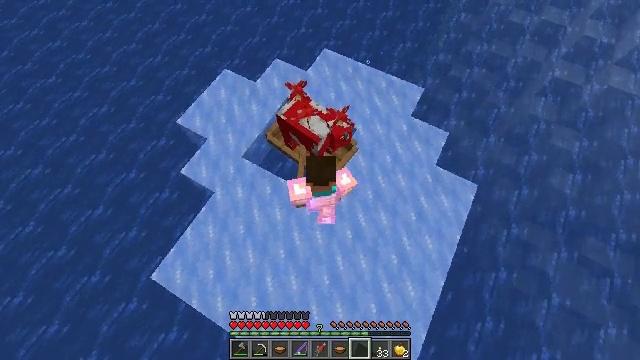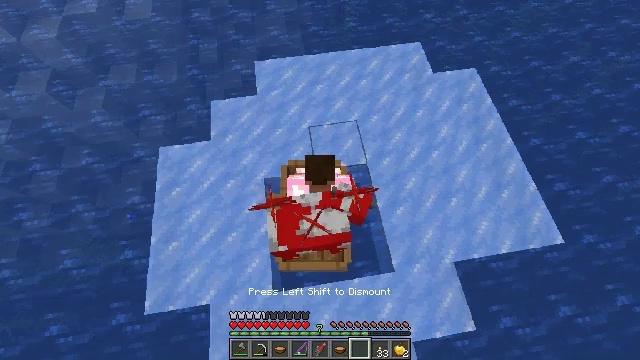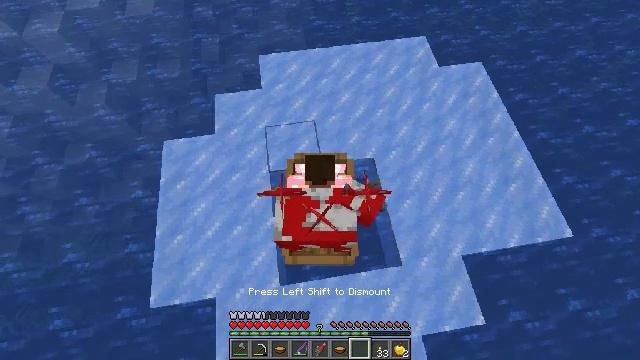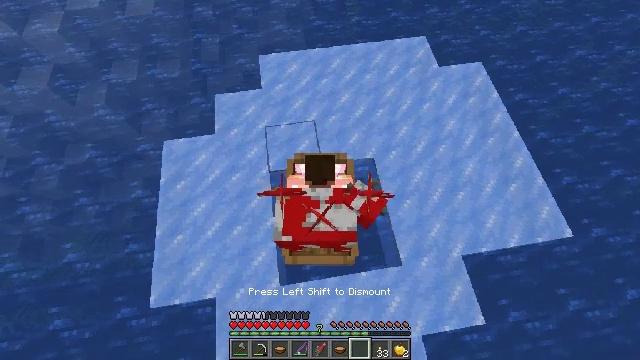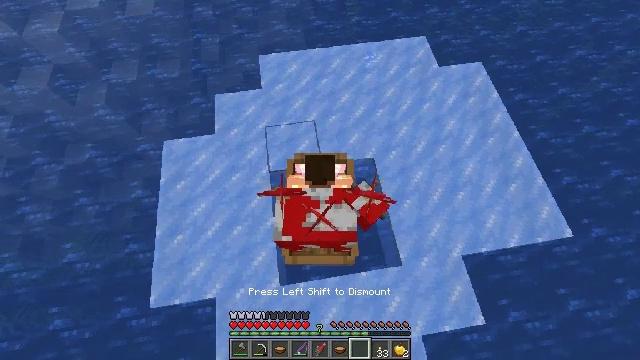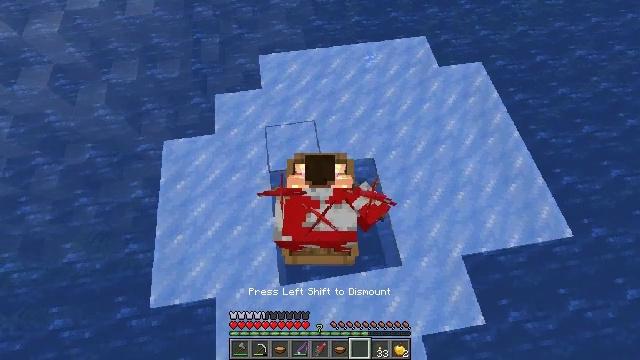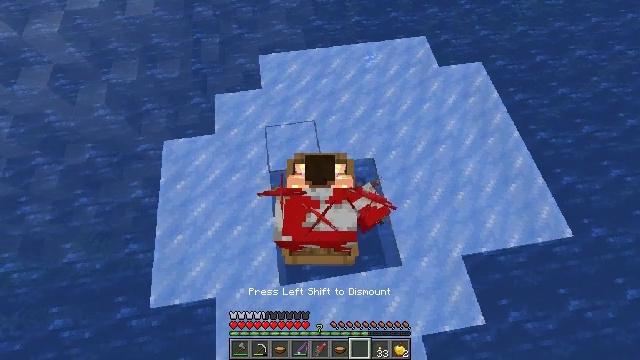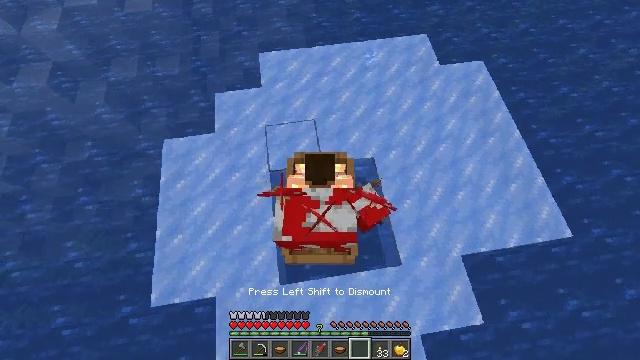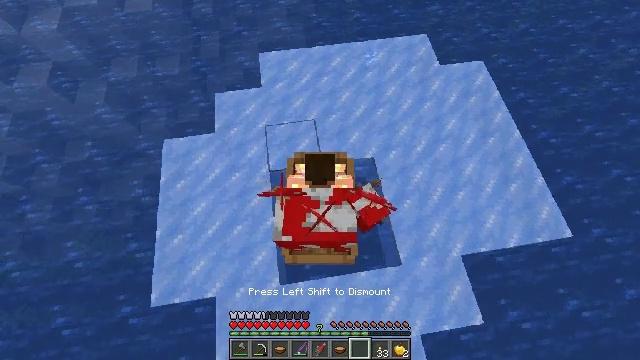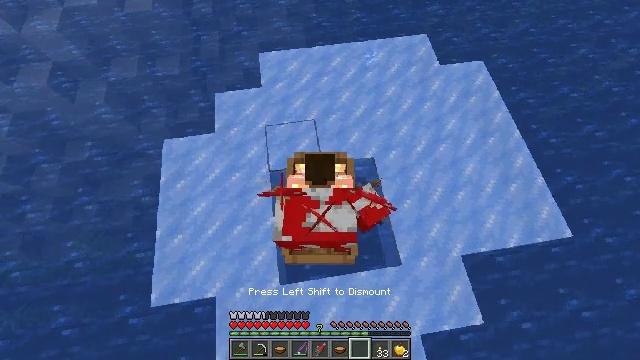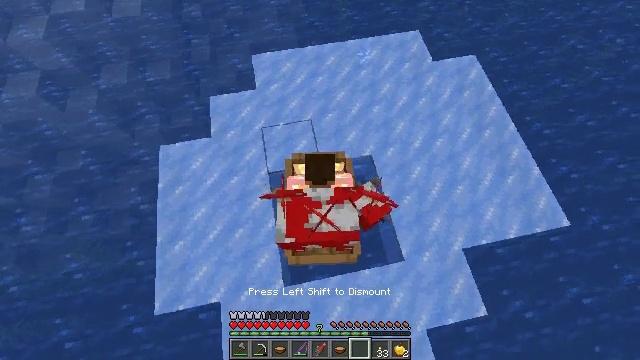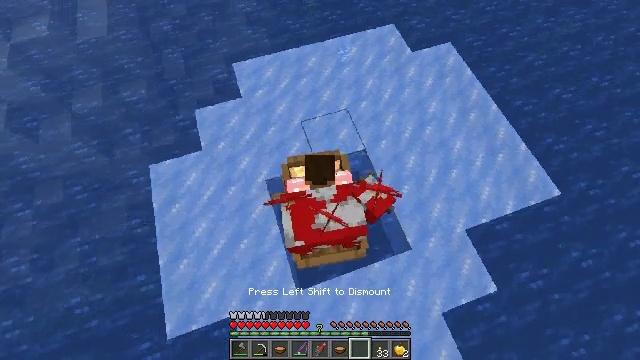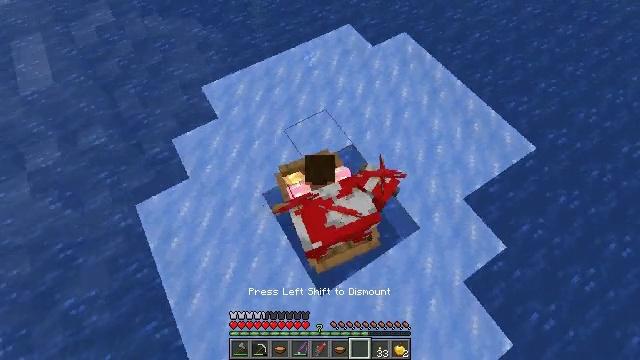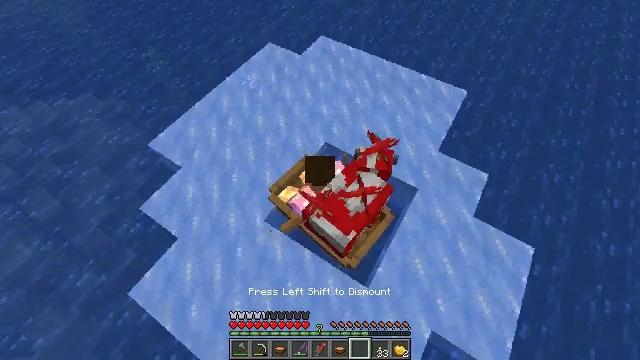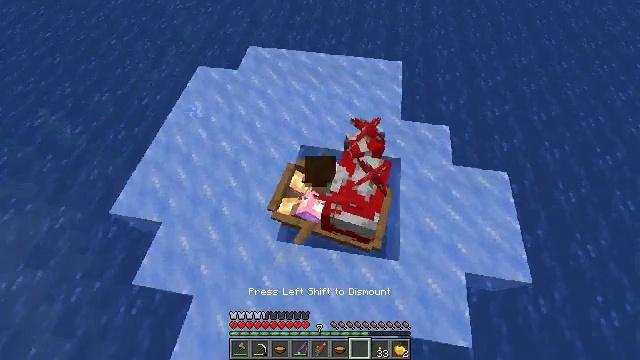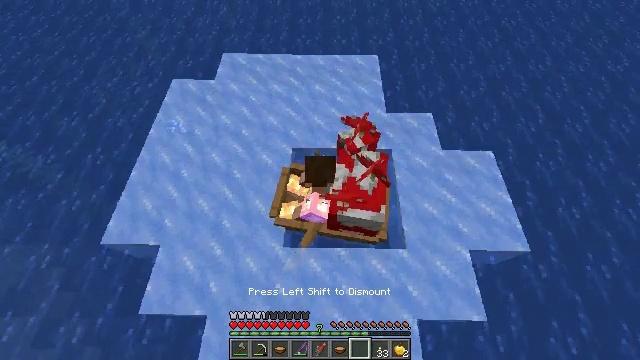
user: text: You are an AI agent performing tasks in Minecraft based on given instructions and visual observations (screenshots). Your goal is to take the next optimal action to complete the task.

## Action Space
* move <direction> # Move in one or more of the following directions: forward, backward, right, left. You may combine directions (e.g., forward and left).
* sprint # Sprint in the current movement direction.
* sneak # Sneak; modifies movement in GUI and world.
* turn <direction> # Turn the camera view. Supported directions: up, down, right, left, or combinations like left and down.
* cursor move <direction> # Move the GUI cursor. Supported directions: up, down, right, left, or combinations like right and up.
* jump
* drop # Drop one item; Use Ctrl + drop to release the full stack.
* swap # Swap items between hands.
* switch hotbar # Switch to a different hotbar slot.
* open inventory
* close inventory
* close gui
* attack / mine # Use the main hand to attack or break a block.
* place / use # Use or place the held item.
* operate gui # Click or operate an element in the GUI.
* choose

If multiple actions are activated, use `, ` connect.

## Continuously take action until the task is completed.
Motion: motion action
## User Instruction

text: Drop a name tag.
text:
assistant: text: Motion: no_op
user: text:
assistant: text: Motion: no_op
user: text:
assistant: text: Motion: no_op
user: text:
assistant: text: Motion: no_op
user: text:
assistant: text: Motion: no_op
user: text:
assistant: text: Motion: no_op
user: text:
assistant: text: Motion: no_op
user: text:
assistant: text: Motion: no_op
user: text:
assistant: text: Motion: no_op
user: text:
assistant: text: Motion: turn right
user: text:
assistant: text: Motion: turn right
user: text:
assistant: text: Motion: turn right and up
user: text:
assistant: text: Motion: turn right and up
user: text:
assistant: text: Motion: turn right
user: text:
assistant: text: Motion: turn right
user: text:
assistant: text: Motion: no_op
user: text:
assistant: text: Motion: no_op
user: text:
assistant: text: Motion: turn left
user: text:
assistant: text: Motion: turn left
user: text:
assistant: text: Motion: turn left
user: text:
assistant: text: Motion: turn left
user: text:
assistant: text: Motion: no_op
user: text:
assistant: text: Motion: no_op
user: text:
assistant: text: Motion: no_op
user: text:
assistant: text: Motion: turn left
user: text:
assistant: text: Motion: turn left
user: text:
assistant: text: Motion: turn left
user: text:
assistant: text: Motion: turn left
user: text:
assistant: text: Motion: turn left
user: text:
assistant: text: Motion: turn left